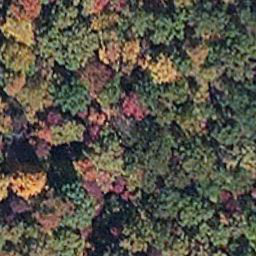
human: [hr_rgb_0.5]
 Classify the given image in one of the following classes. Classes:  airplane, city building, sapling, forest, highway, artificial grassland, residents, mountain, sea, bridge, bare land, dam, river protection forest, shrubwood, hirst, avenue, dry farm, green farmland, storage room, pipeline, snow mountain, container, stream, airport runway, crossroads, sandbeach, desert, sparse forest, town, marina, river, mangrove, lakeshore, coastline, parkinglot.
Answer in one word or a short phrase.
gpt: mangrove